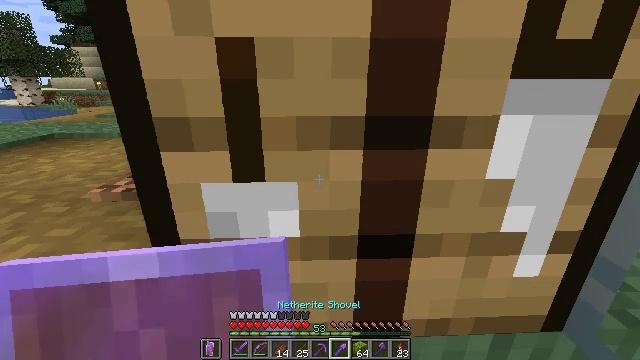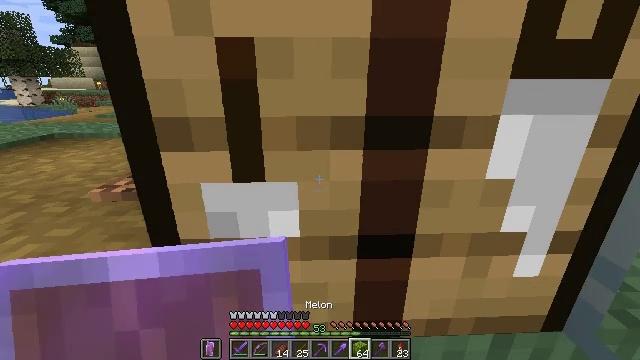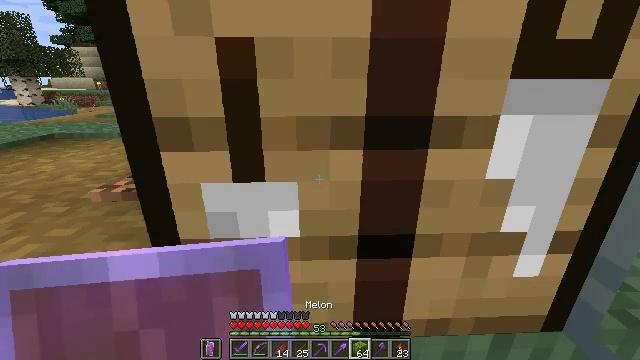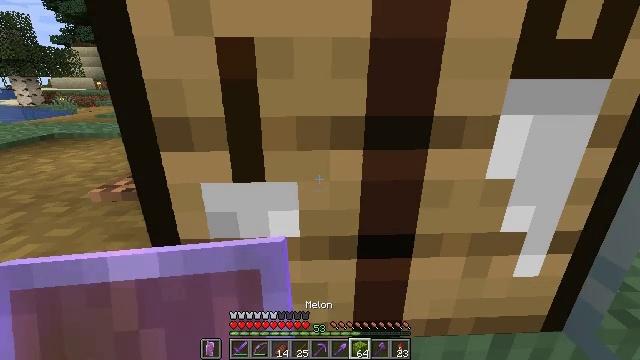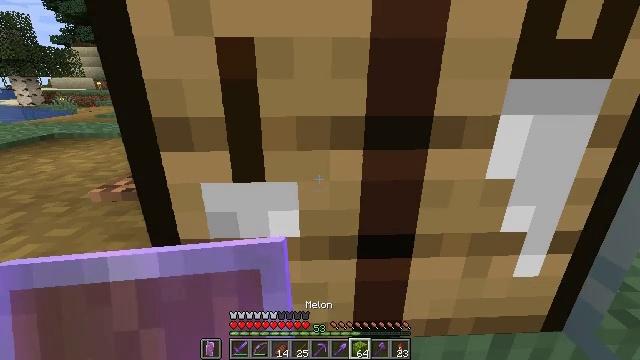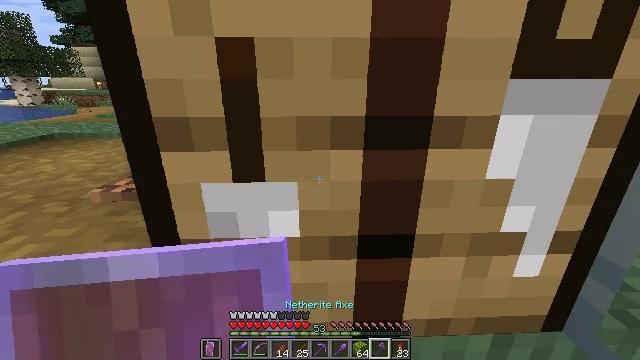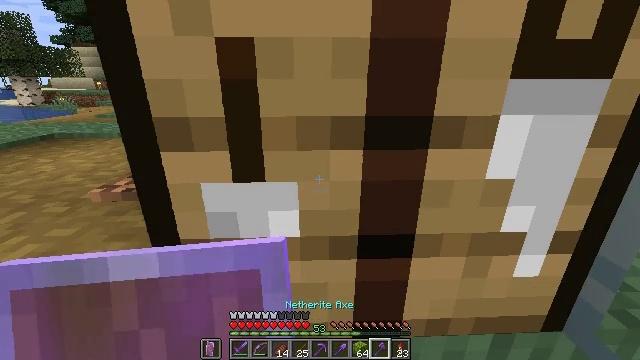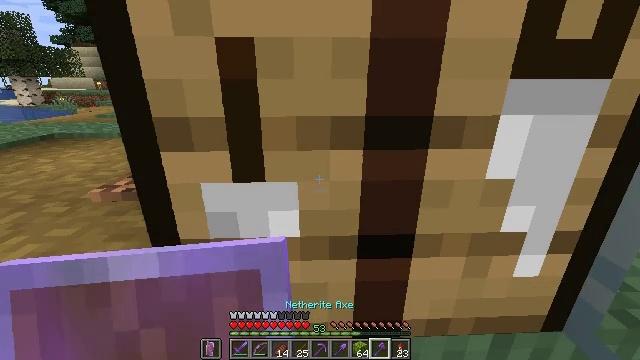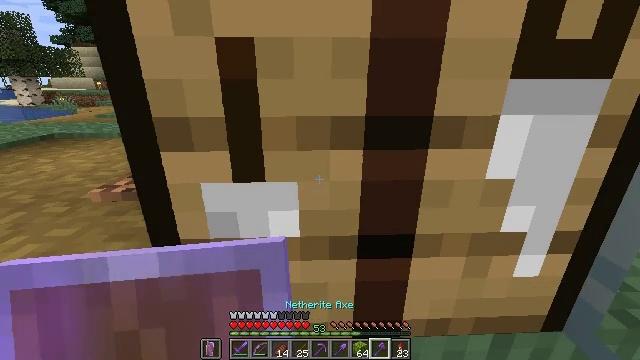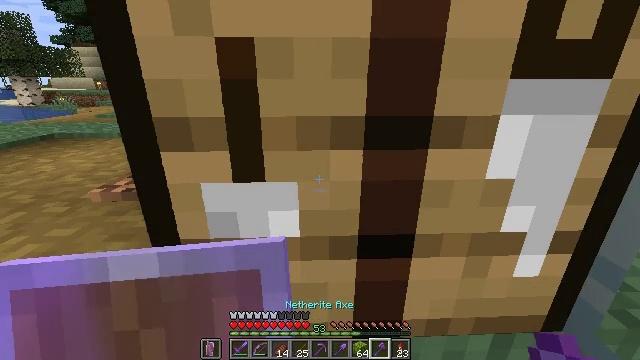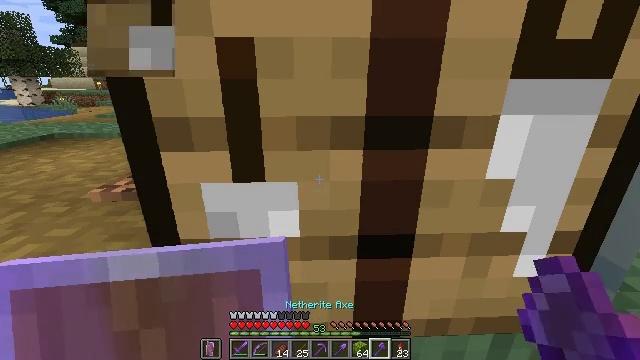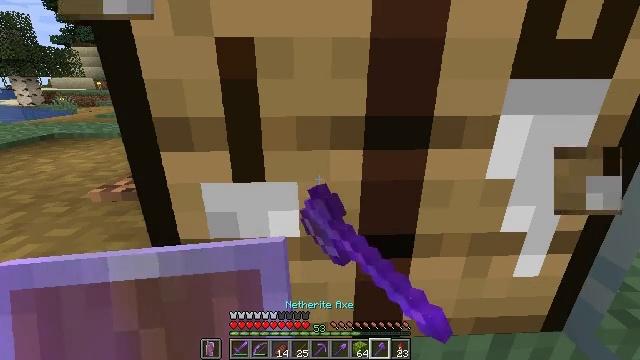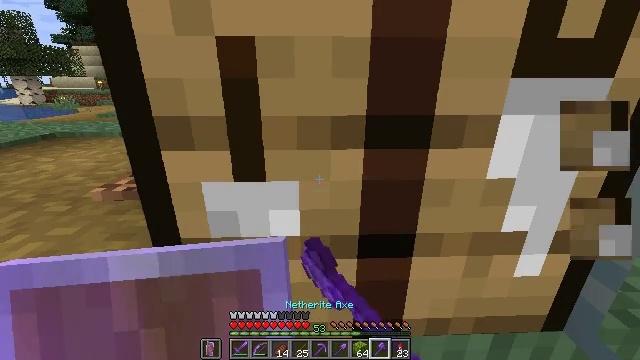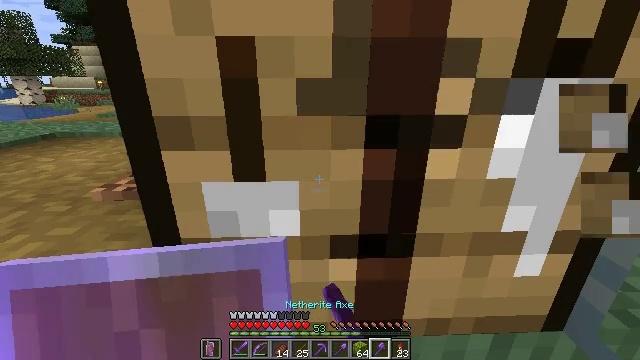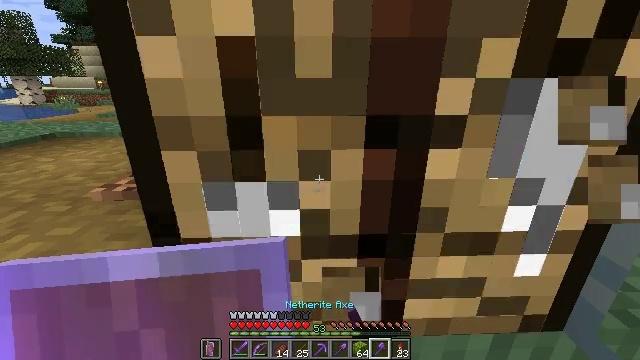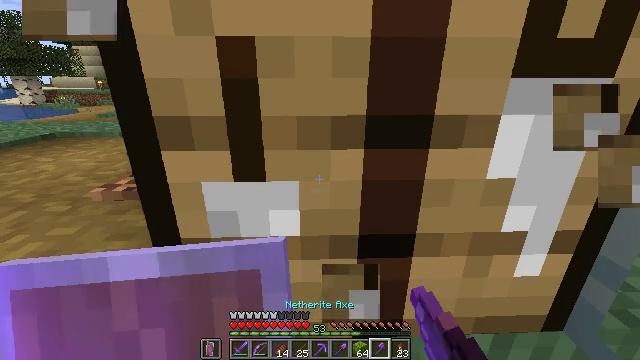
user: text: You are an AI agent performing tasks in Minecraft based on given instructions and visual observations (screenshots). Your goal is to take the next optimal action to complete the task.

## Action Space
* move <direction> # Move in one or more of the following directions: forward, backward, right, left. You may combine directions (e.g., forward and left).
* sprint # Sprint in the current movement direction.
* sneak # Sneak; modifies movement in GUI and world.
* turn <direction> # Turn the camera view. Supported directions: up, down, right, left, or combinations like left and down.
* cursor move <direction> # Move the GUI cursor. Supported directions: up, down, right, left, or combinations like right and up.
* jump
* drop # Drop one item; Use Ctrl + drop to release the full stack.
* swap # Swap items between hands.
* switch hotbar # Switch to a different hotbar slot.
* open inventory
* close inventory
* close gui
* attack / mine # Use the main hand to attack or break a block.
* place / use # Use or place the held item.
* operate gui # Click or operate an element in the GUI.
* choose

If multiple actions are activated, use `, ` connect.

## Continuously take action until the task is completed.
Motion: motion action
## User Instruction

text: Mine block crafting table.
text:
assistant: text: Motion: no_op
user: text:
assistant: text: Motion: no_op
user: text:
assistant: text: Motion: no_op
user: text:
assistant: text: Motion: no_op
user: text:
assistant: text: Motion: no_op
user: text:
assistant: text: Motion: no_op
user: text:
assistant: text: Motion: no_op
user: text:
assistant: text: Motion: no_op
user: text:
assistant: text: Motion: no_op
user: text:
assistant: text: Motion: attack / mine
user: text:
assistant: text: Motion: attack / mine
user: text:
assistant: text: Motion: attack / mine
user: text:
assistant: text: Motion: attack / mine
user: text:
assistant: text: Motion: attack / mine
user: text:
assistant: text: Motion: no_op
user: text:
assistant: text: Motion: no_op
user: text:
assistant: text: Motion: no_op
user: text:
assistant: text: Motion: no_op
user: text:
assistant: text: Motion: no_op
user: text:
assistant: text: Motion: no_op
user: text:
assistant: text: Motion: no_op
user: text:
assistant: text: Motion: attack / mine
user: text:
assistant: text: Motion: attack / mine
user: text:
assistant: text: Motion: attack / mine
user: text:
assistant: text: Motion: attack / mine
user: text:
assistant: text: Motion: attack / mine
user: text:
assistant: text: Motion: no_op
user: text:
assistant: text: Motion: no_op
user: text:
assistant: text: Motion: no_op